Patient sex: F
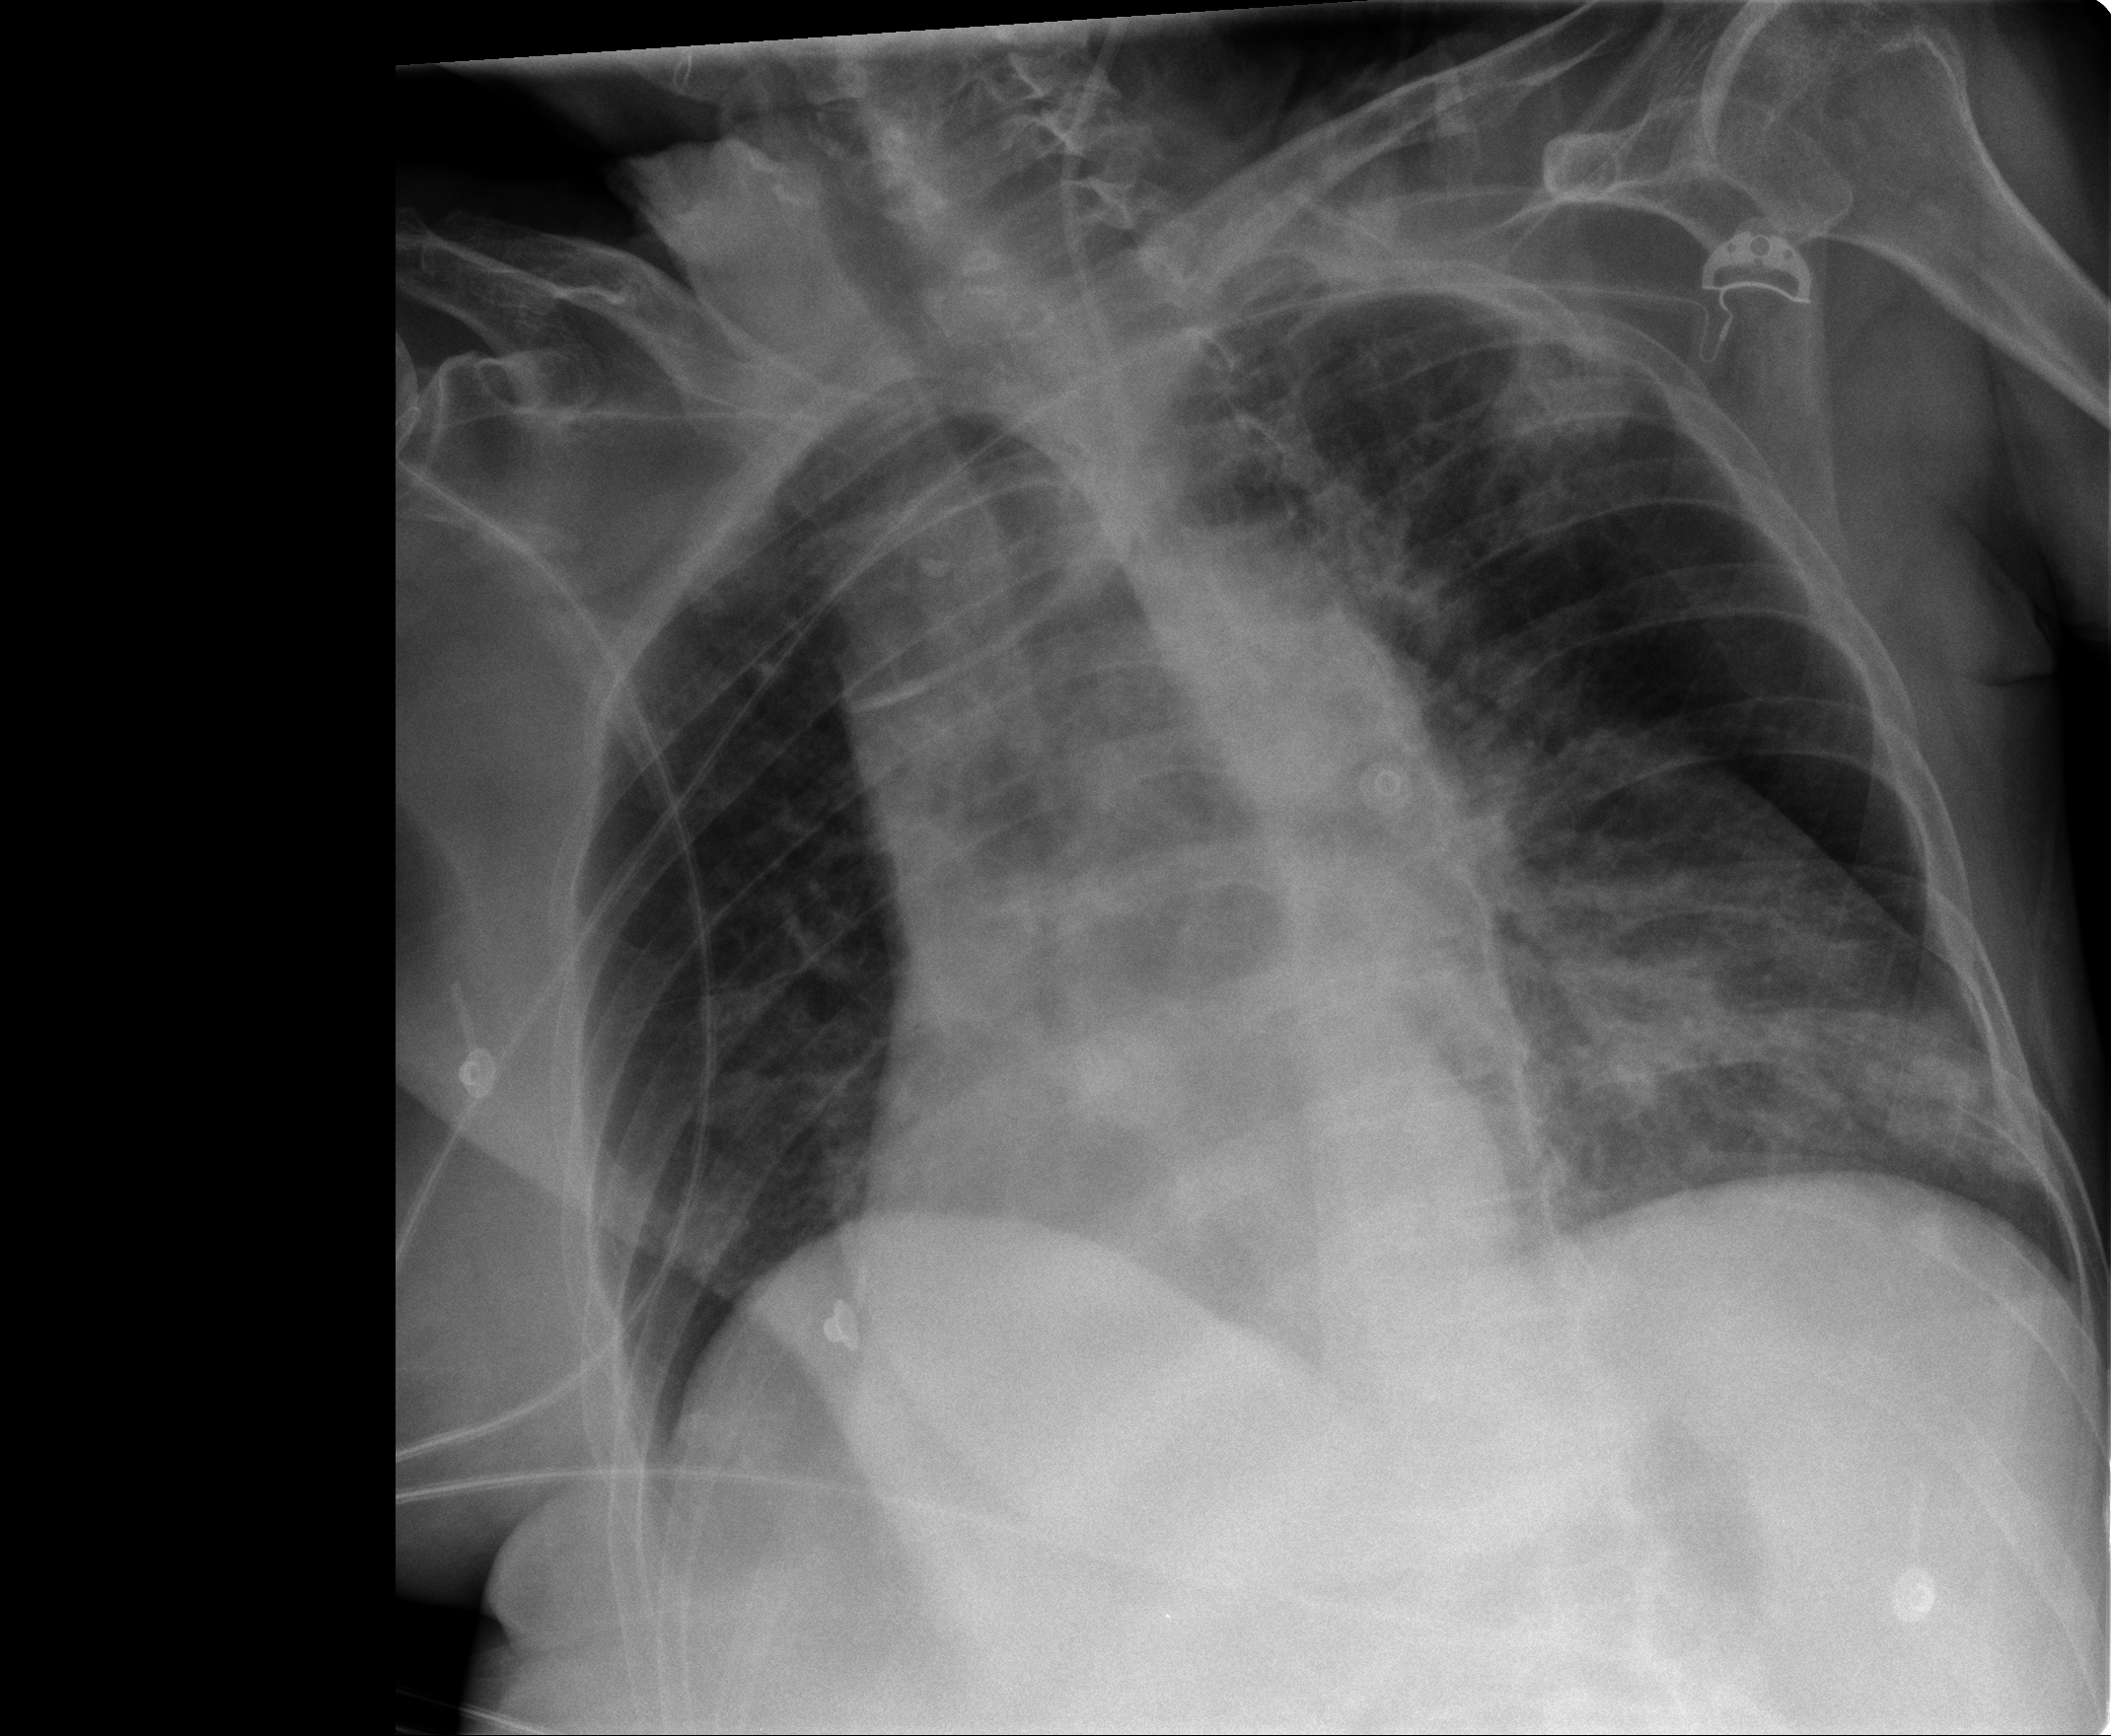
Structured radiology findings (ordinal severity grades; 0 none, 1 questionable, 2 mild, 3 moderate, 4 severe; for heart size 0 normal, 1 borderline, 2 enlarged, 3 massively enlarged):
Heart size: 2
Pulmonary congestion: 0
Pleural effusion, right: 0
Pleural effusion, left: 0
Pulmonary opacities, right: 0
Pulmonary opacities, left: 2
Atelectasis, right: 0
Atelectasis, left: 0